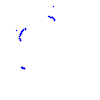
Particle: proton